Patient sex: F
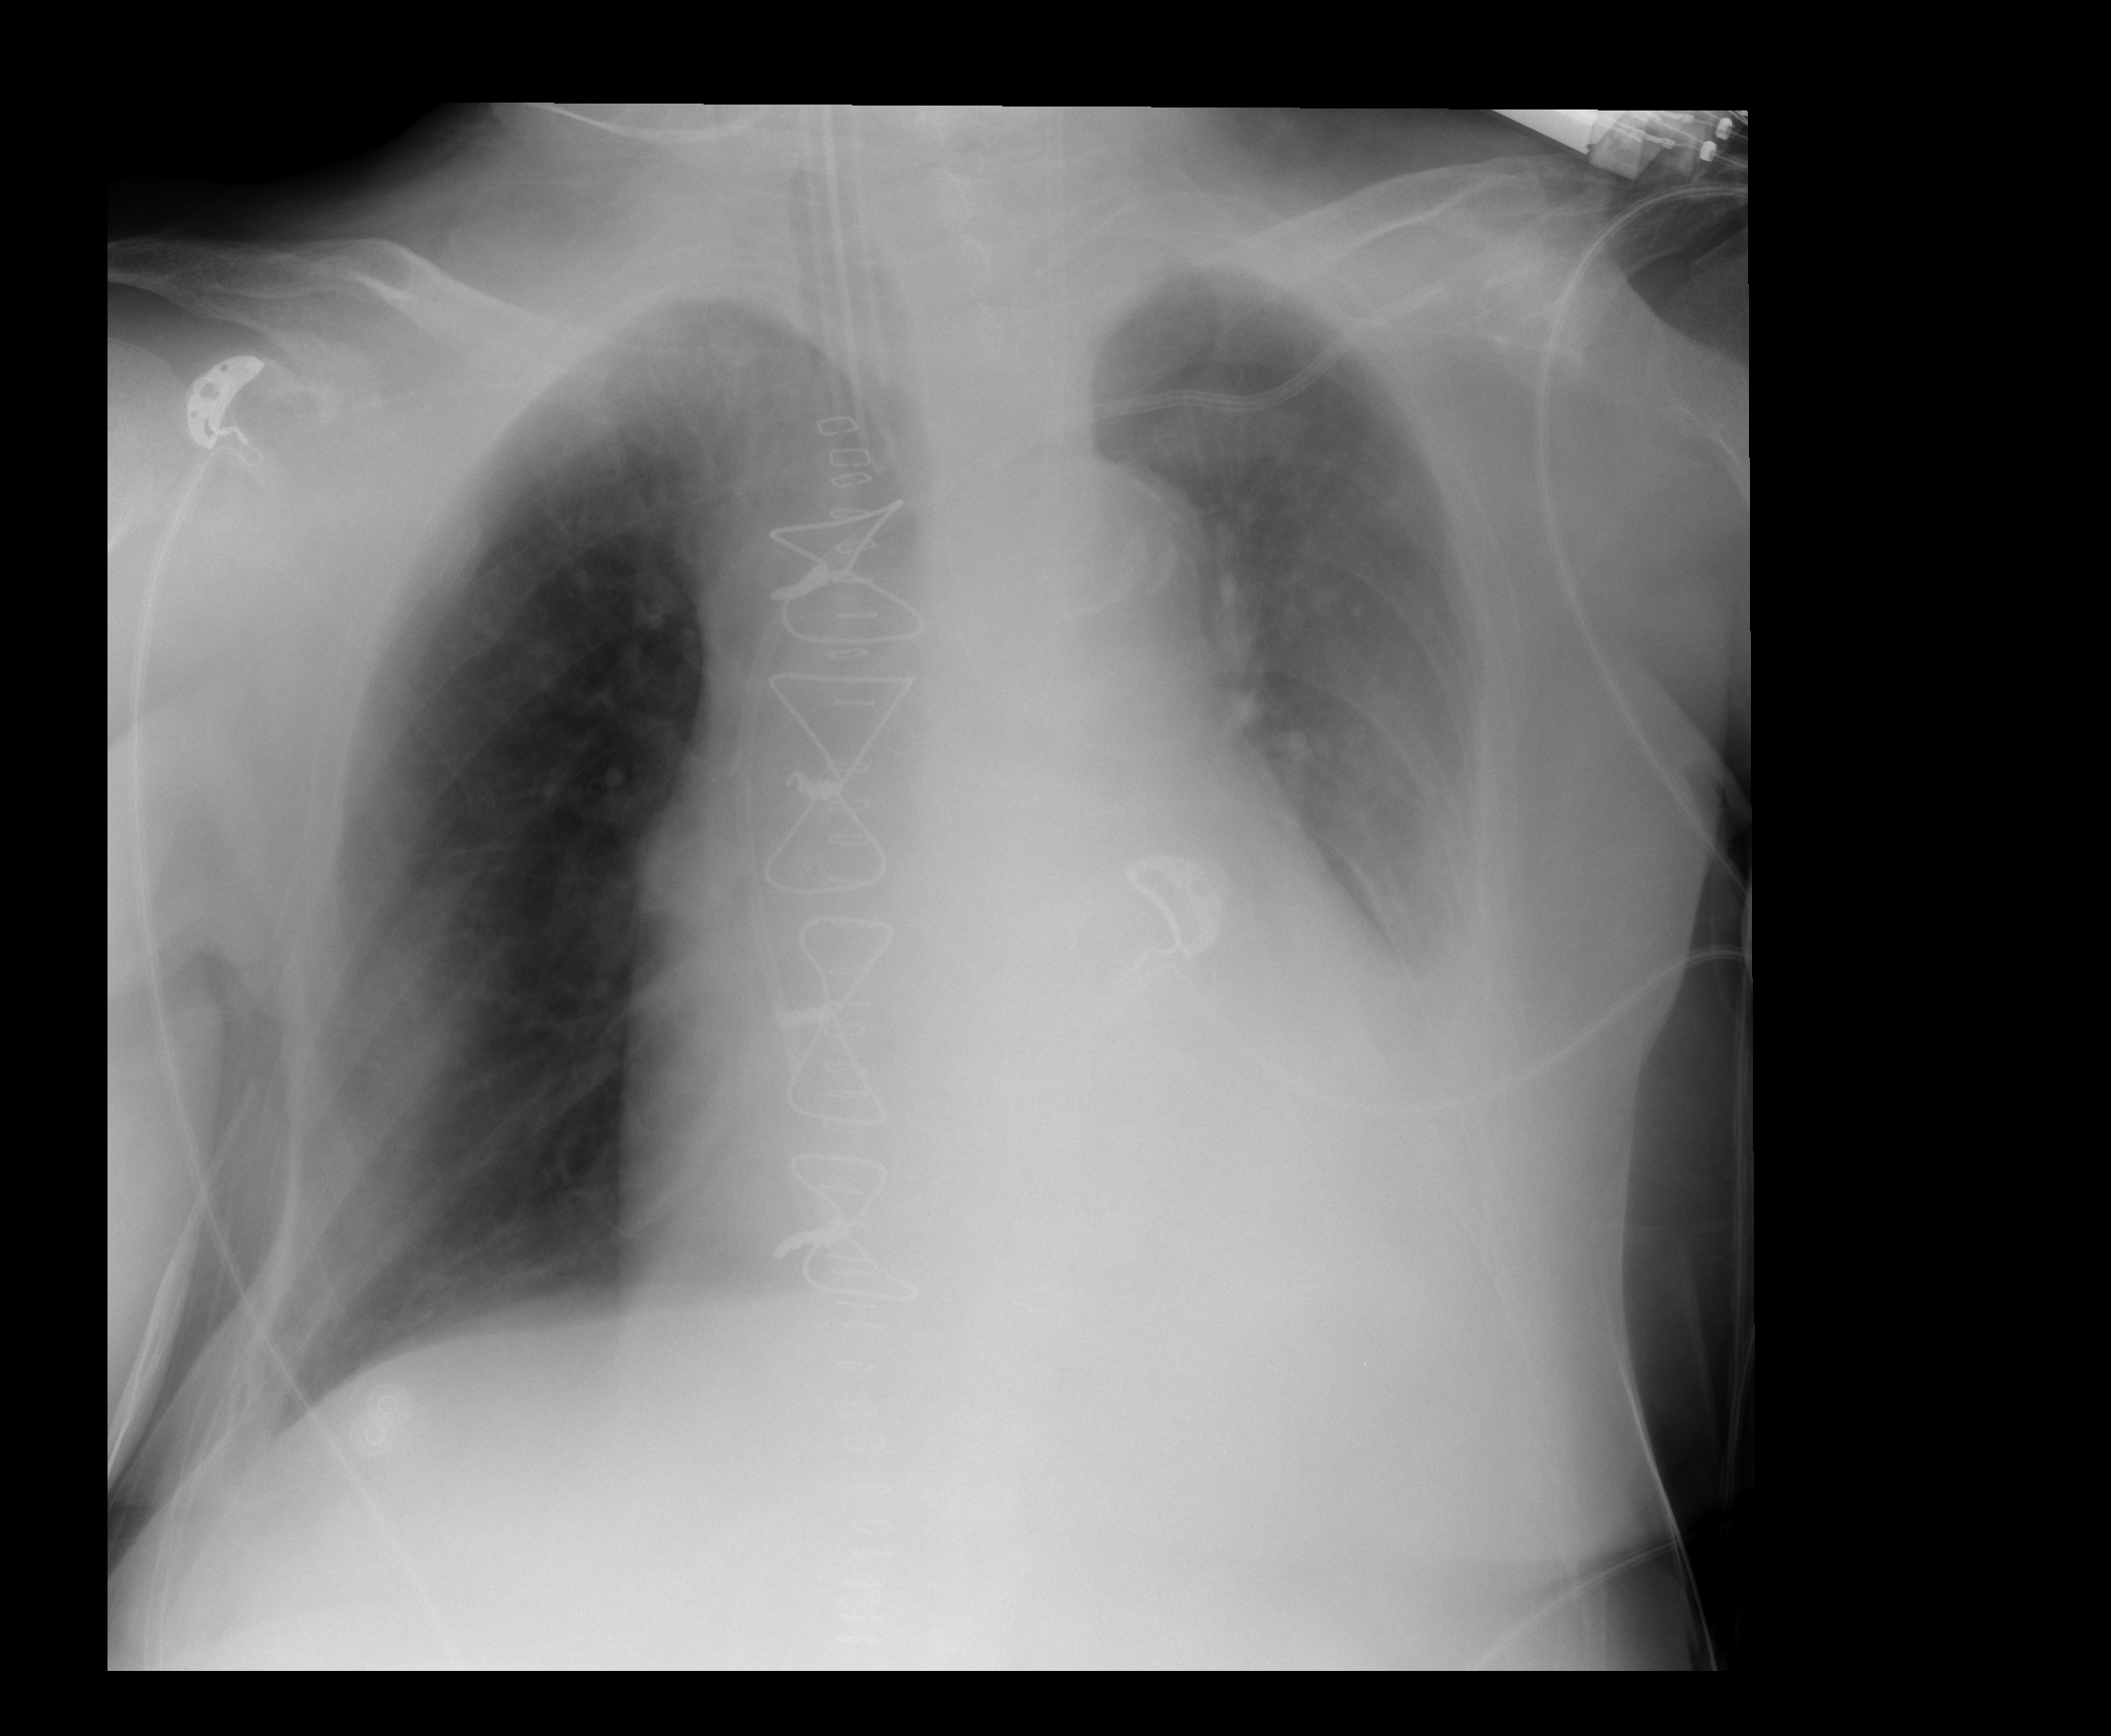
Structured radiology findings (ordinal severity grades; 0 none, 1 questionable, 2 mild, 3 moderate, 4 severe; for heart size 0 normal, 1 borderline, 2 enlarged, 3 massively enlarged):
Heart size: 3
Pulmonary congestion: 3
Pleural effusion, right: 2
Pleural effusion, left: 3
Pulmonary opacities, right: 0
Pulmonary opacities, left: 0
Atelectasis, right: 2
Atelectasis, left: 2